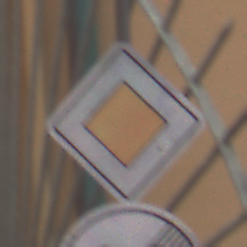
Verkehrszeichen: Vorfahrtsstrasse
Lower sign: EndeGeschwindigkeit90
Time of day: Midday
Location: Outdoor (Urban)
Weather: Overcast
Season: NotSpecified
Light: Natural